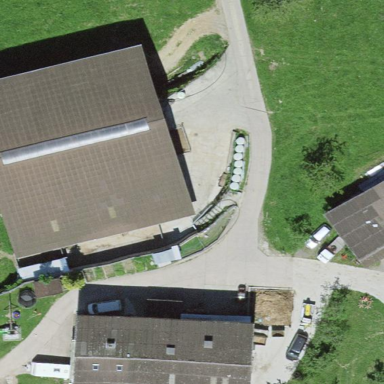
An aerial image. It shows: Farm with farmyard.